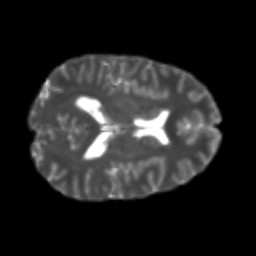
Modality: T2w
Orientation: axial
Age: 25
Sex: male
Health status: healthy
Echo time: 0.074 s